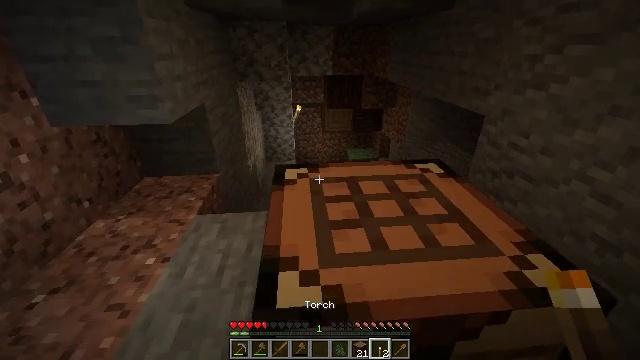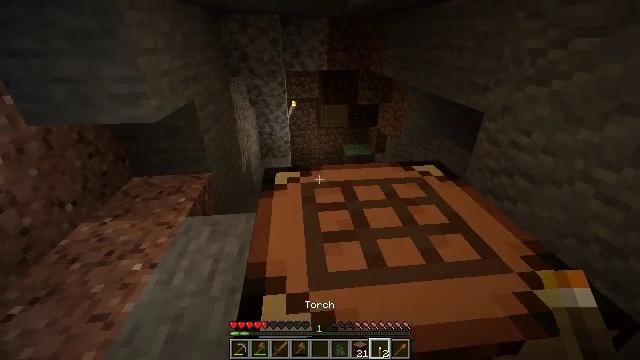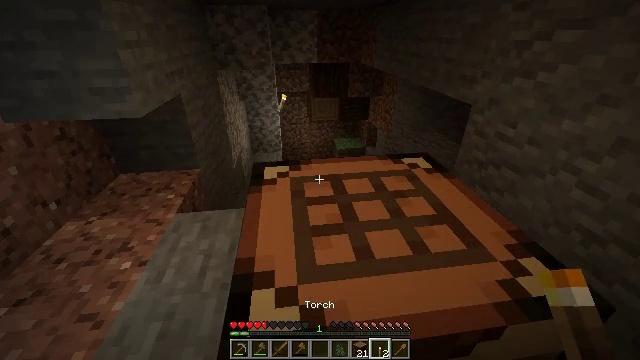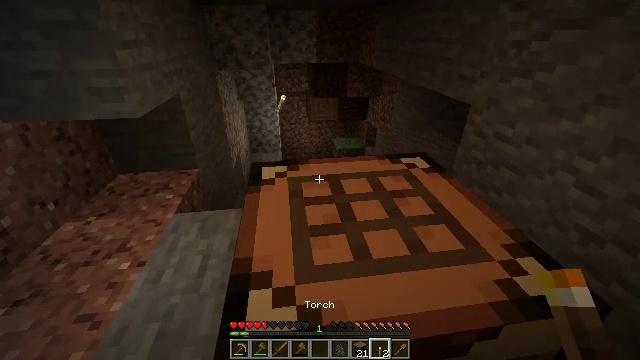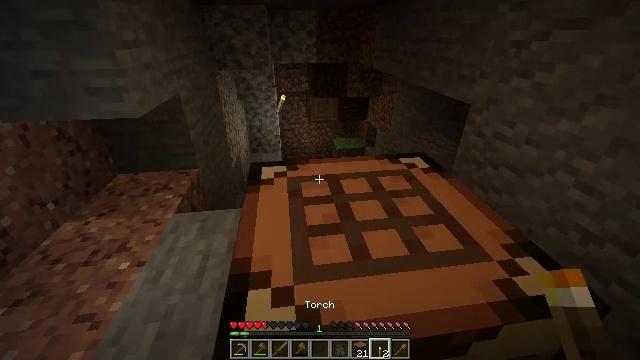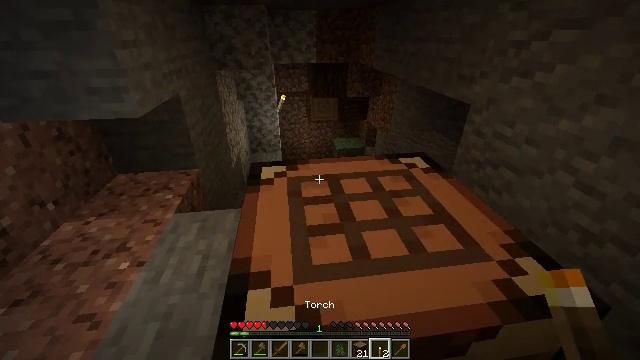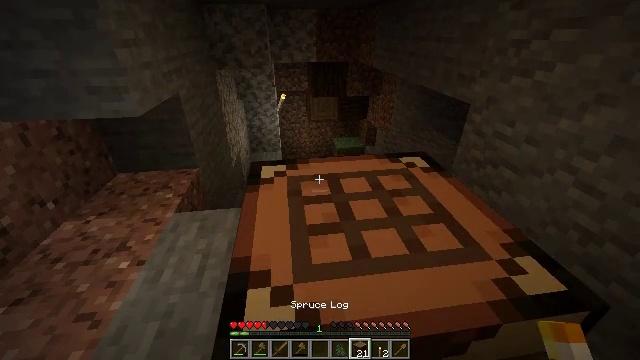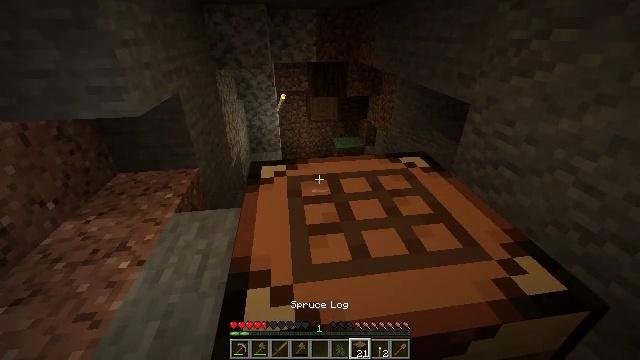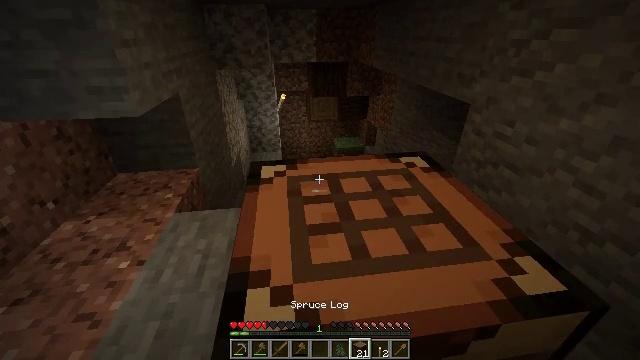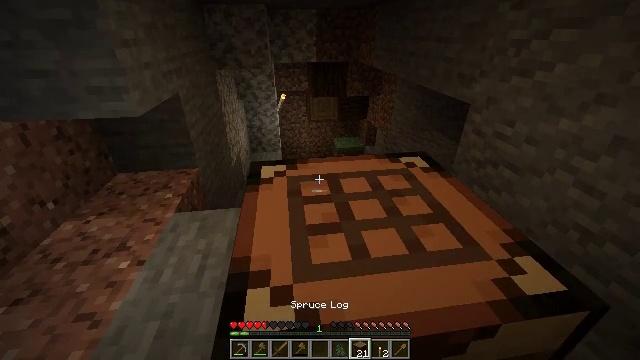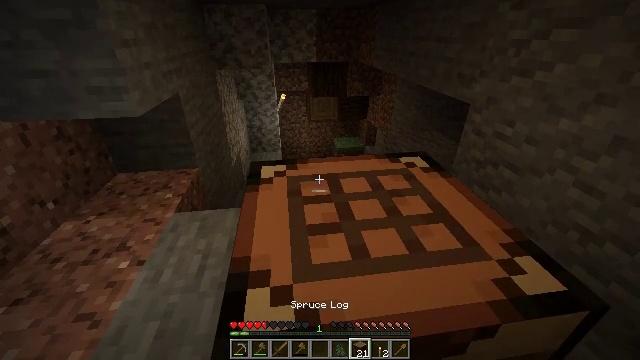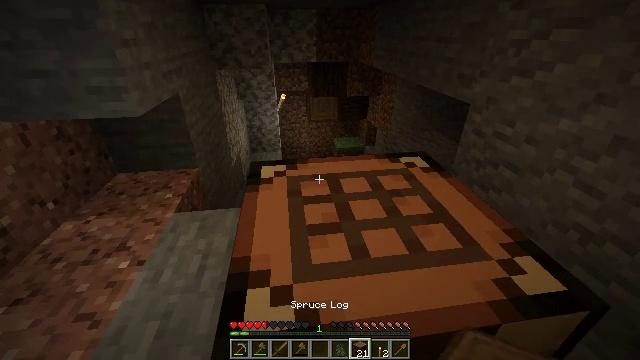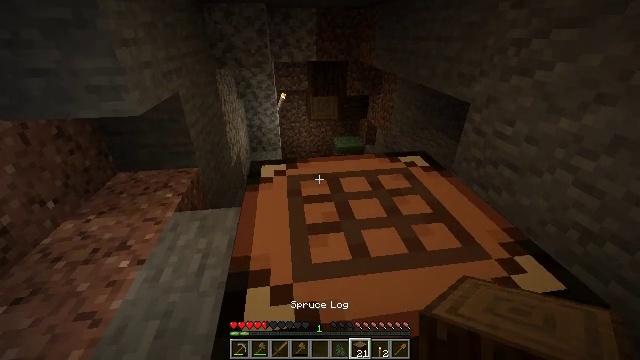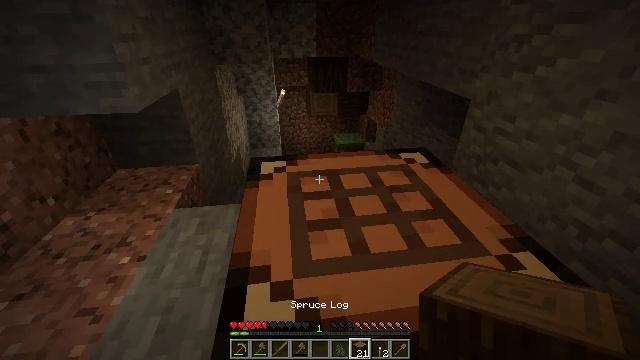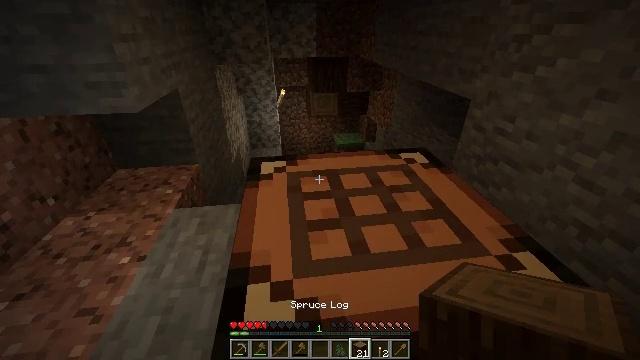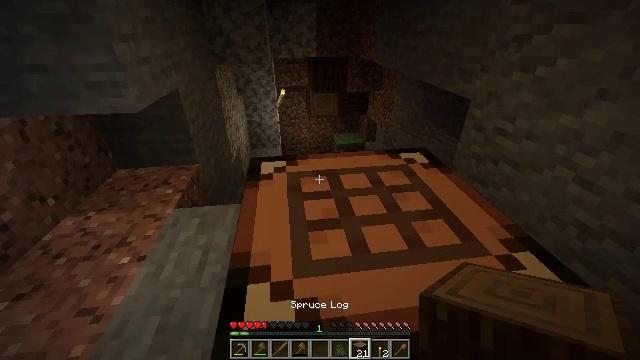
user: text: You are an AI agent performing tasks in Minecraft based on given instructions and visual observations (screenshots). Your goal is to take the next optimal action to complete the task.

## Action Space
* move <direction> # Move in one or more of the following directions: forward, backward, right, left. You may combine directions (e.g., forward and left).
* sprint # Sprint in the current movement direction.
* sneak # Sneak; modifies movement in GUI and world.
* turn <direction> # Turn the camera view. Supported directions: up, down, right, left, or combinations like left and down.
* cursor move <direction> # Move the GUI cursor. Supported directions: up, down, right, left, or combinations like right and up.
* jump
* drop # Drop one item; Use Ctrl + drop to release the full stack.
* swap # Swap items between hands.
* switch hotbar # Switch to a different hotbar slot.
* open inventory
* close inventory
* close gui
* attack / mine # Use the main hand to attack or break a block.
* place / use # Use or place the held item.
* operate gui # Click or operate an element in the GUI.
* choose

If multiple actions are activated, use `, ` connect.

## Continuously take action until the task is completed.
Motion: motion action
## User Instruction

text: Combine materials to craft andesite.
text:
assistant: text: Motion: move forward, turn down
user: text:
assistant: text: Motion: turn right and down
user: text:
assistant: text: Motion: no_op
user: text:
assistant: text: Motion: no_op
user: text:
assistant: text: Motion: no_op
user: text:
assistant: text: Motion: no_op
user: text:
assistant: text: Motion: no_op
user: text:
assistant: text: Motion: no_op
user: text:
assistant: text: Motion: no_op
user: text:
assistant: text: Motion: no_op
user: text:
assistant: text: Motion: no_op
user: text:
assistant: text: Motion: no_op
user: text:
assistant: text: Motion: no_op
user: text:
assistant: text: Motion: no_op
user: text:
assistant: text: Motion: no_op
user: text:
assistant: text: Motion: no_op
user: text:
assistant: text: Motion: no_op
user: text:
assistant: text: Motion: no_op
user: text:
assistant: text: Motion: no_op
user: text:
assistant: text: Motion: no_op
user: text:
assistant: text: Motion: no_op
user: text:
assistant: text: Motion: no_op
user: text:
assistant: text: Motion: no_op
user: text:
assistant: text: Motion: no_op
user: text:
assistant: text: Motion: no_op
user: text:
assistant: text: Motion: no_op
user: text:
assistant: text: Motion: no_op
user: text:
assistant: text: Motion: turn left and up
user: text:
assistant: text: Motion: turn left and up
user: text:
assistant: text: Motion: turn left and up